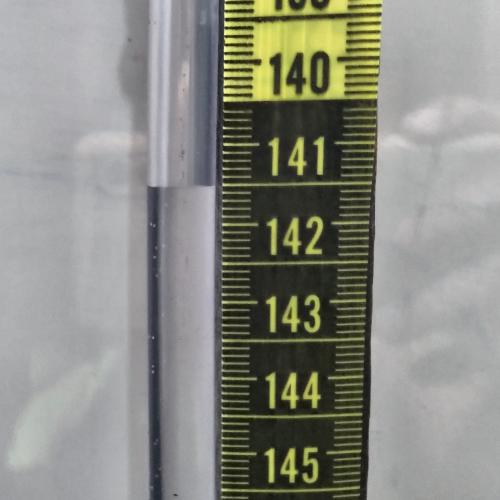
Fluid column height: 141.5 cm